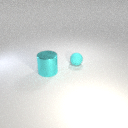
small cyan rubber sphere behind large cyan metal cylinder